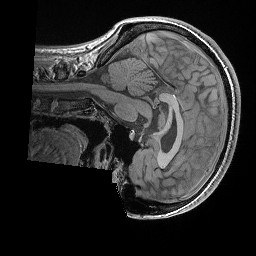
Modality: T1w
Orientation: sagittal
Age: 22
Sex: female
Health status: healthy
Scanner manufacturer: siemens
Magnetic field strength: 3 T
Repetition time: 0.02 s
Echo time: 0.00492 s